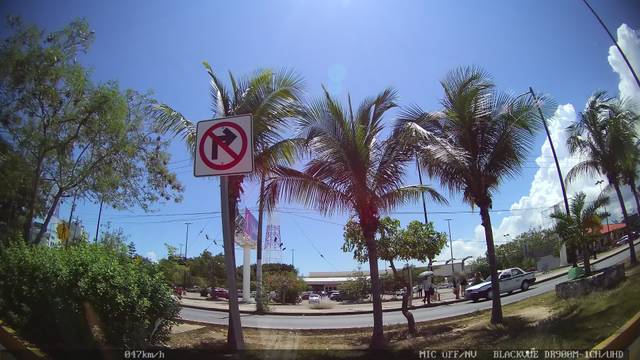
Region: Mexico
Coordinates: 21.156, -86.832